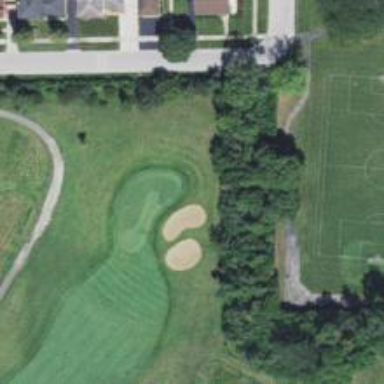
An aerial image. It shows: View of golf hole.